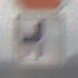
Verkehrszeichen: VerlaufVorfahrtsstrasse7
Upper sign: Stop
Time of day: MorningAfternoon
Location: Outdoor (Nature)
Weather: Overcast
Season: NotSpecified
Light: Natural